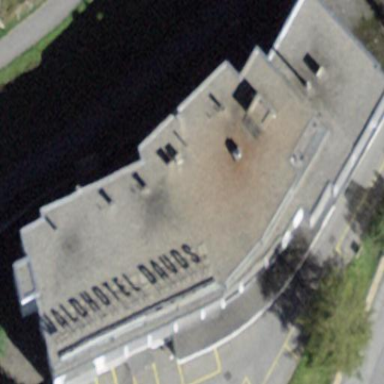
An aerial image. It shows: Hotel with flat roof.